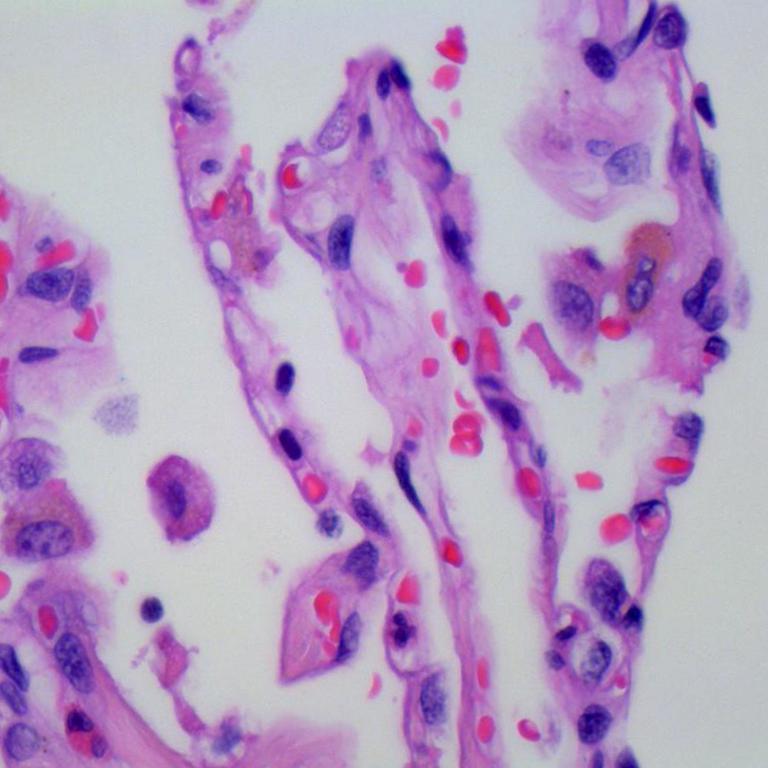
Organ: lung
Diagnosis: benign